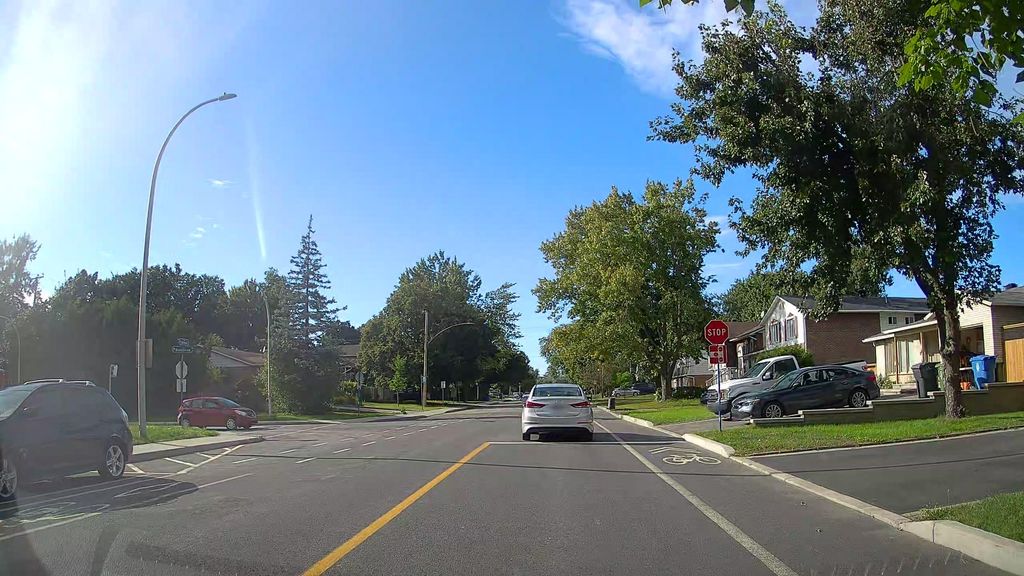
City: montreal